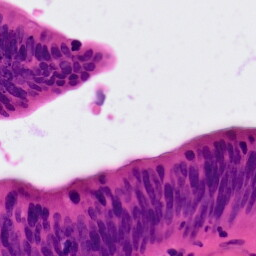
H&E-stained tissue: Colon